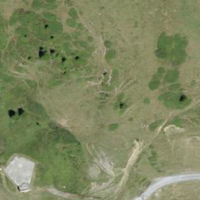
EUNIS habitat code: 24
Species observed at this site:
Parnassia palustris